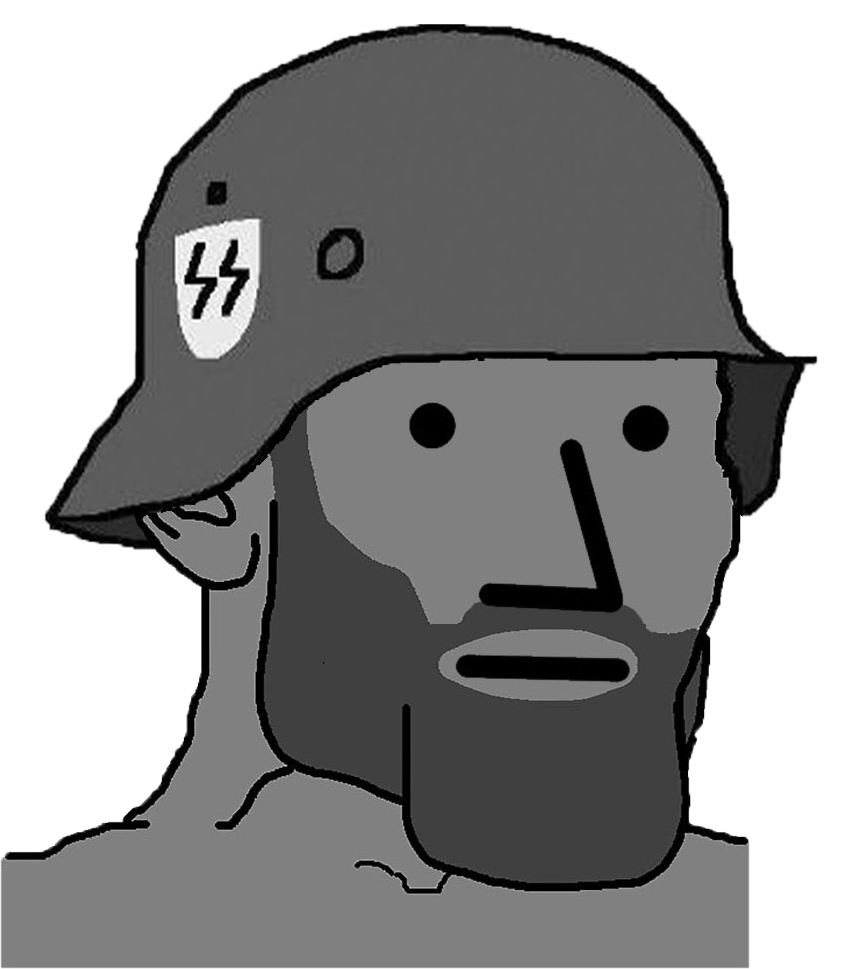
Label: 5_NPC